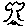
Label: tree